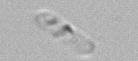
Label: Cerataulina_pelagica